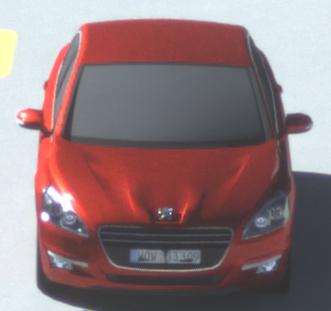
Make: Peugeot
Model: 508 120 VTi
Detailed model: 508 (I) Limousine
Model produced from: 2011/03
Model produced until: 2014/05
Doors: 4
Color: red
Road condition: dry road
Daytime: morning or afternoon
Contrast: high contrast